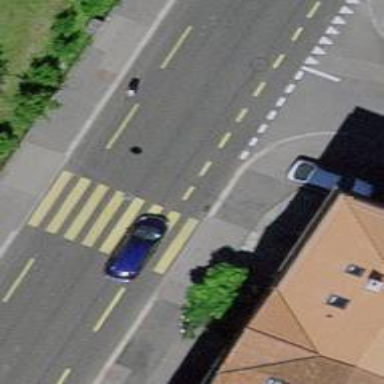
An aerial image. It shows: Kerb barrier.